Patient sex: M
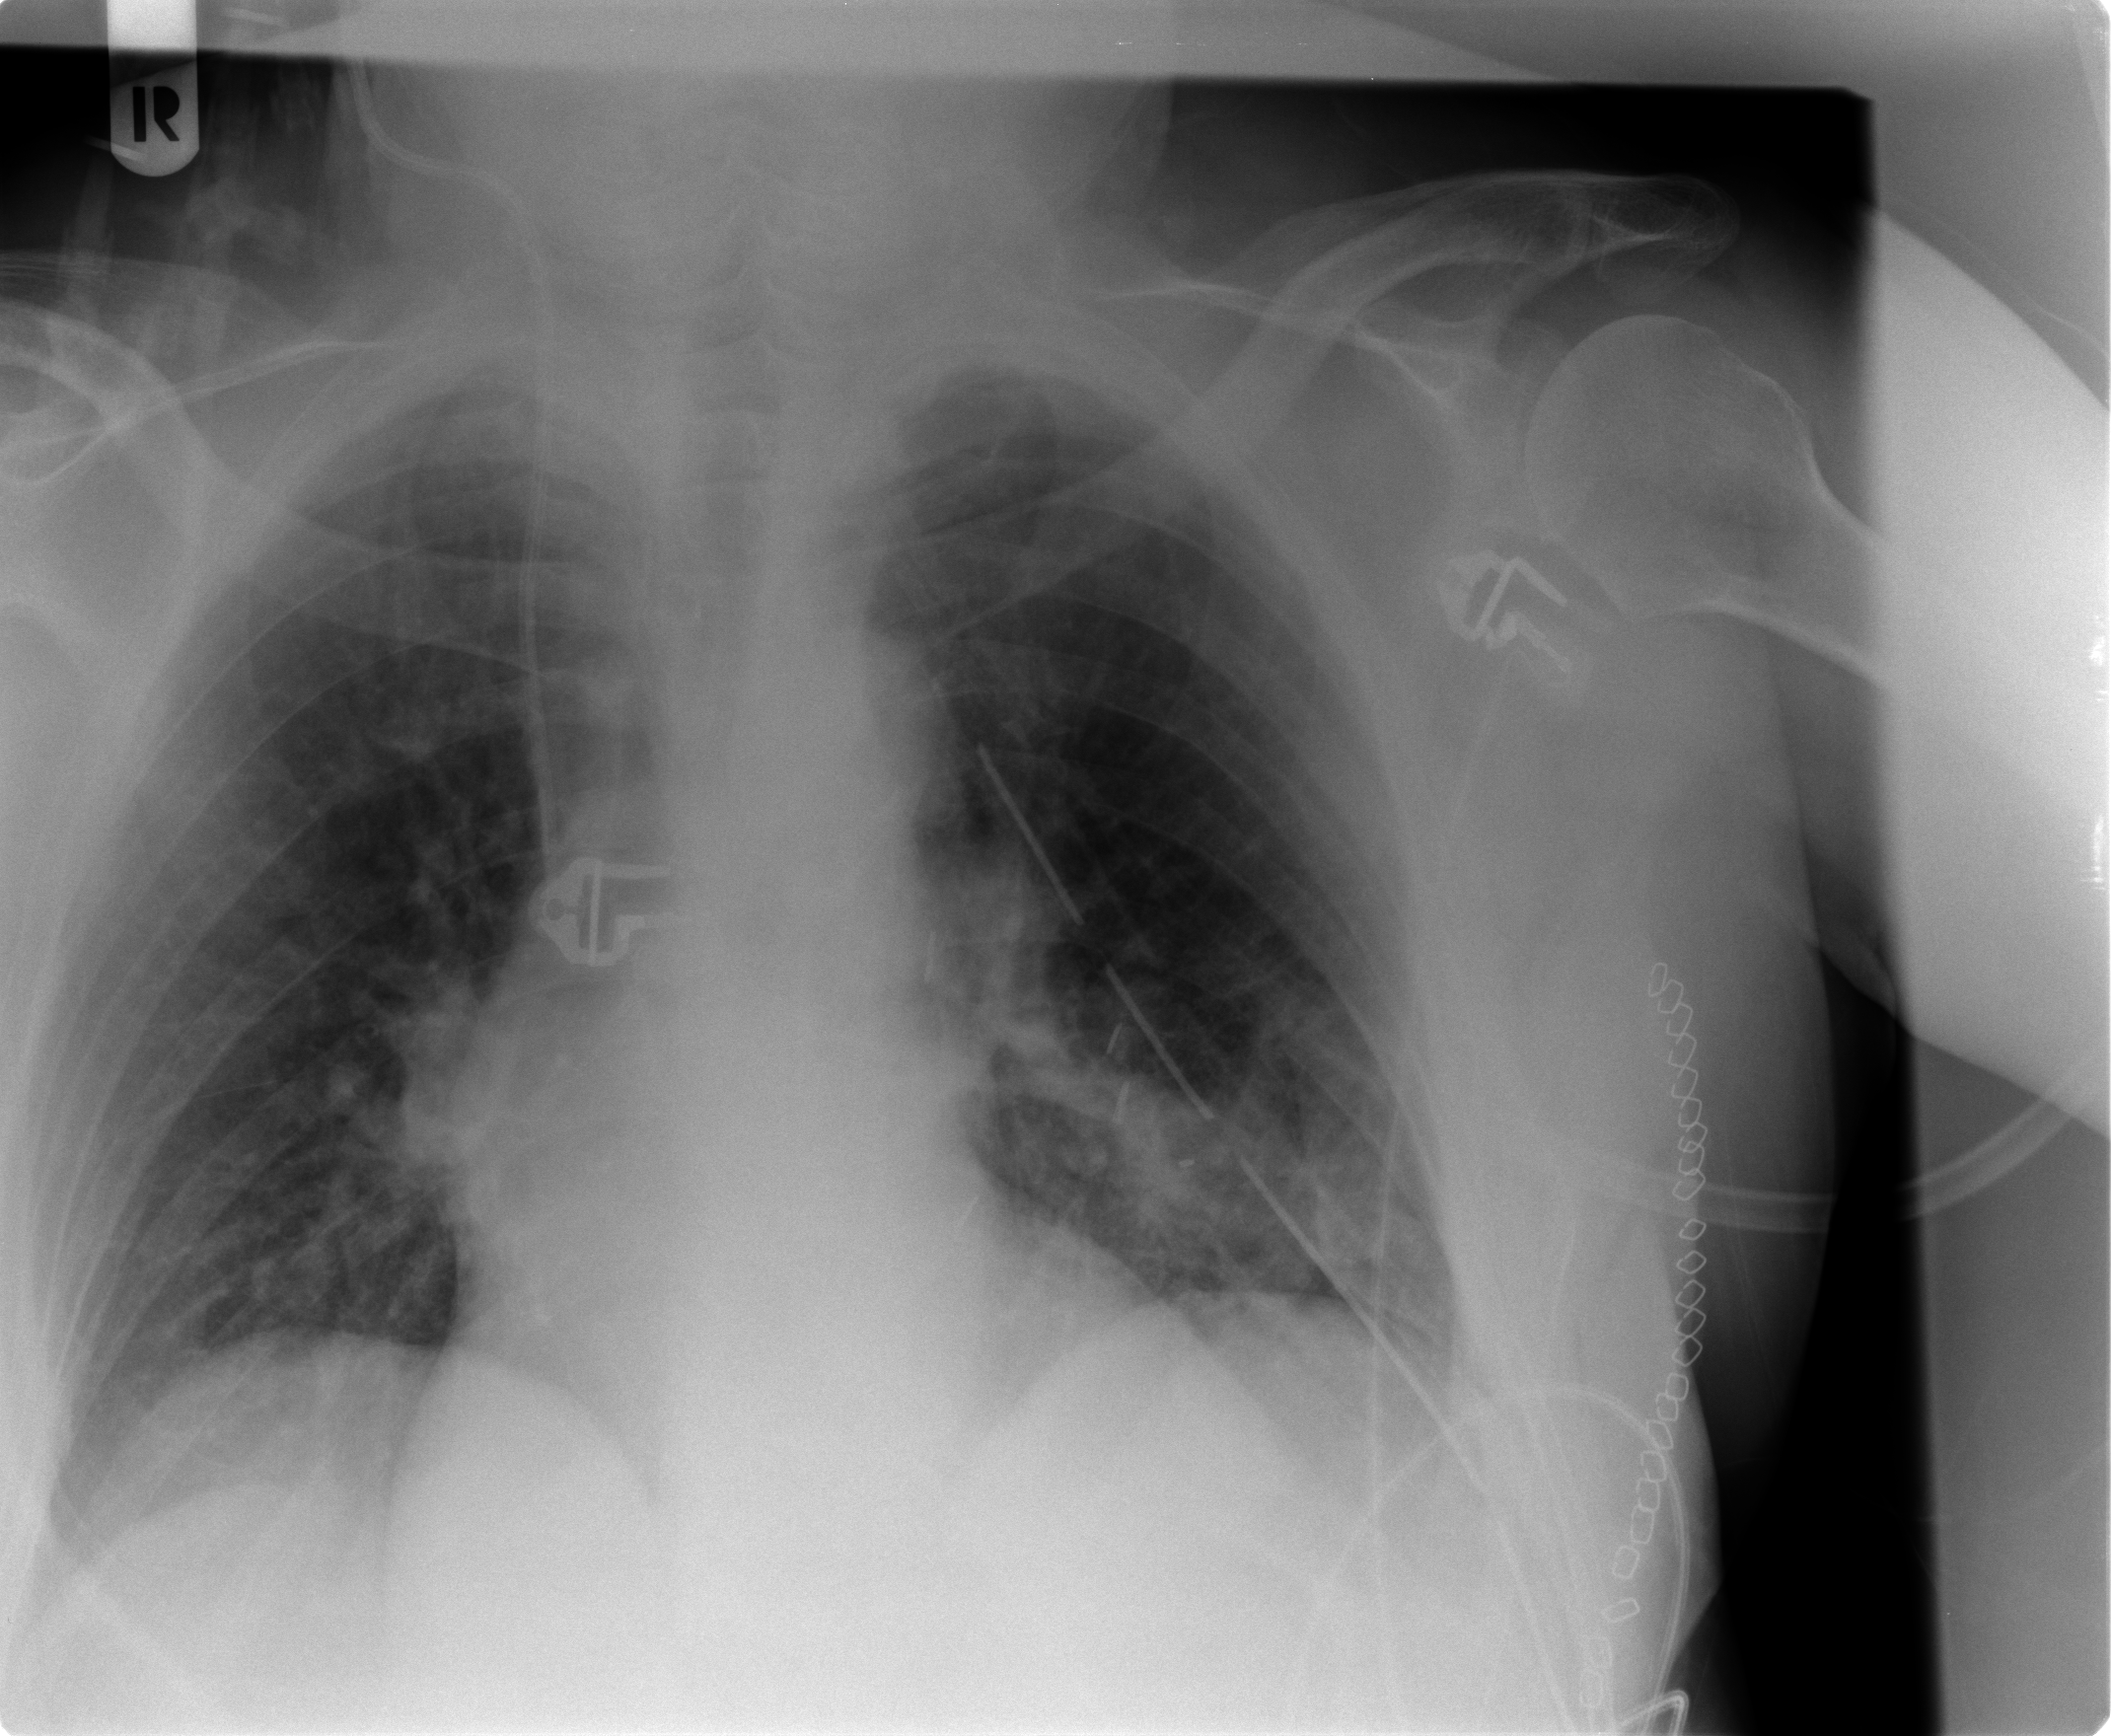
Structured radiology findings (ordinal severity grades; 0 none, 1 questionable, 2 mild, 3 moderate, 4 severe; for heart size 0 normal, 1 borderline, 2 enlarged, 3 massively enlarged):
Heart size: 2
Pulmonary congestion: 2
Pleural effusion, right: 0
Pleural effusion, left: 0
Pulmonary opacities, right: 0
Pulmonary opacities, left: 2
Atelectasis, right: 2
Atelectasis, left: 2